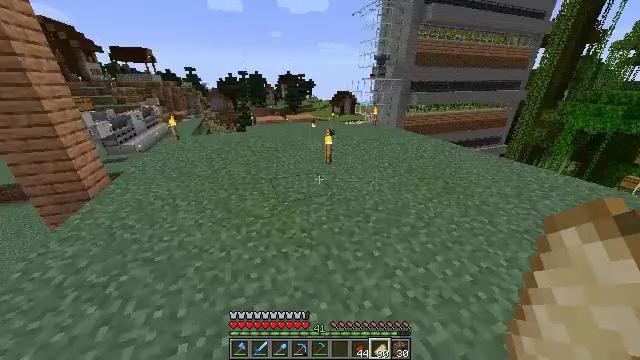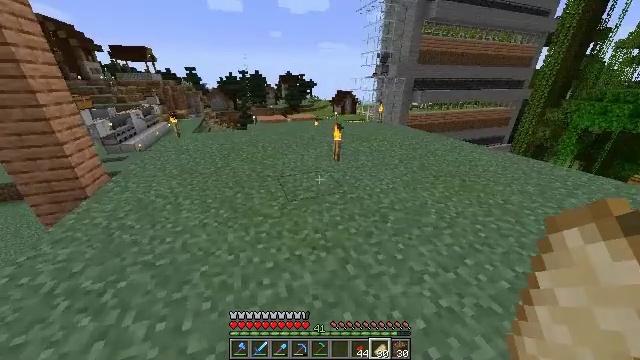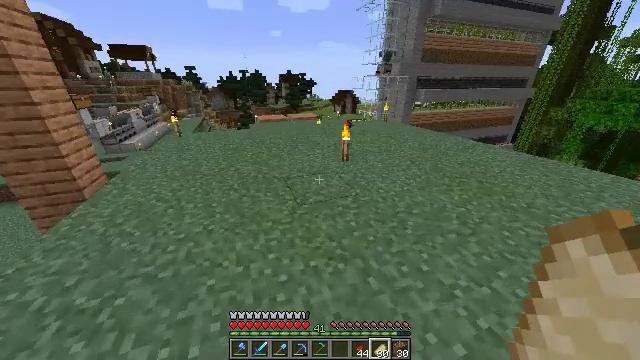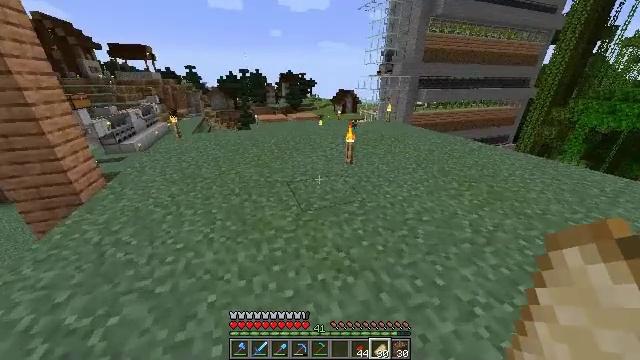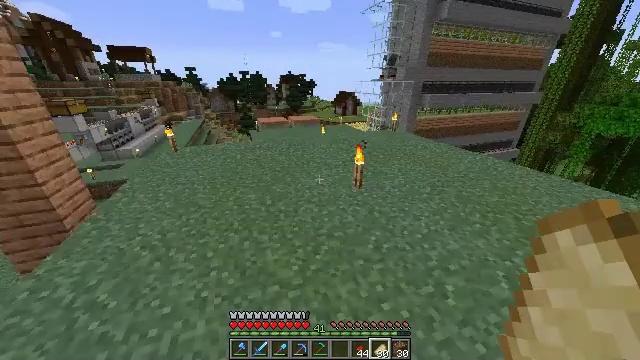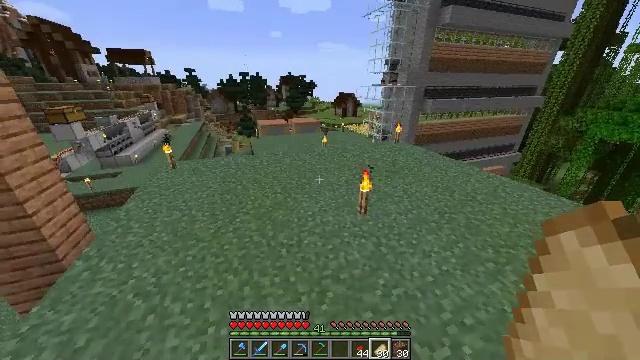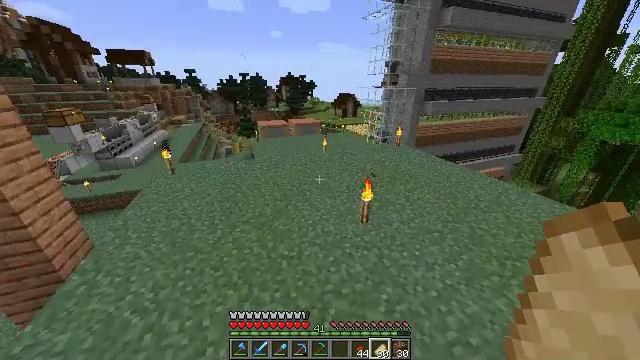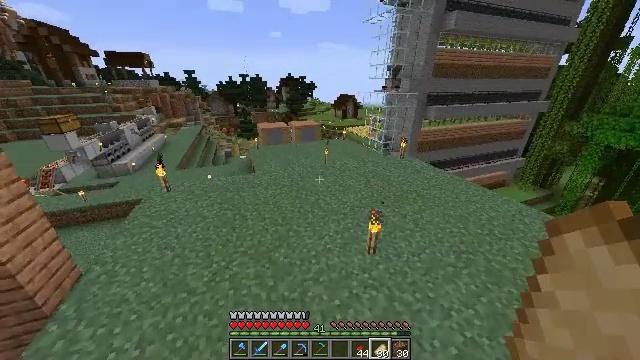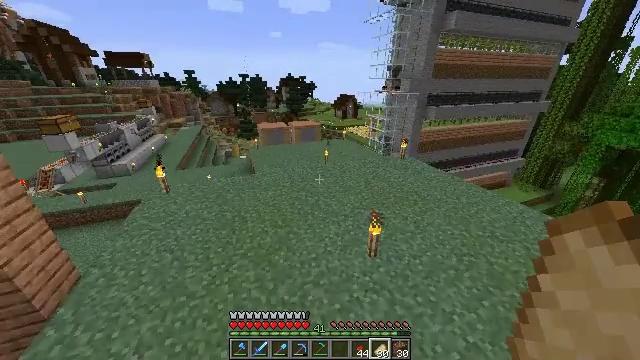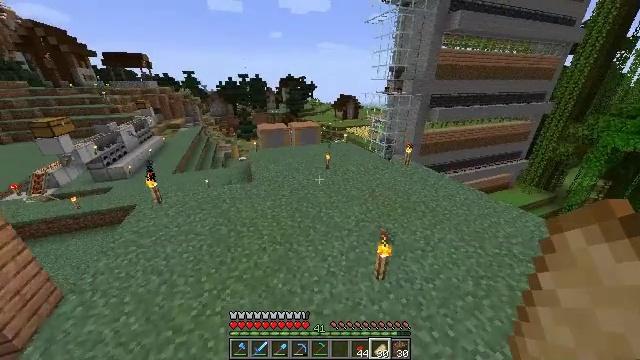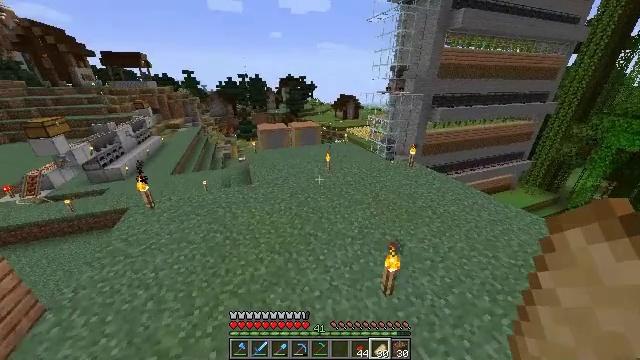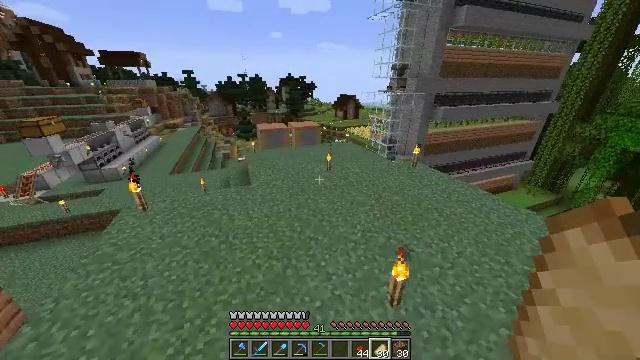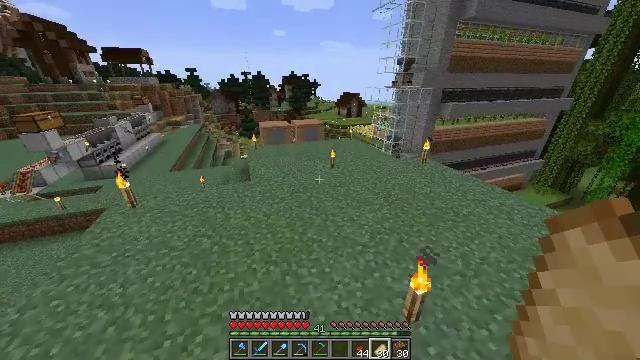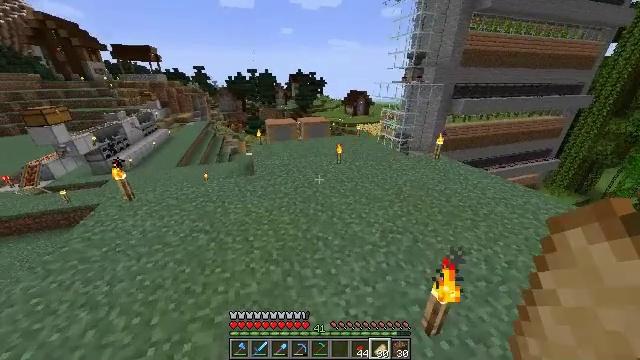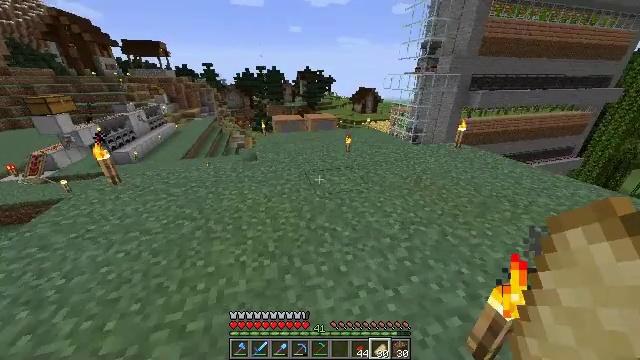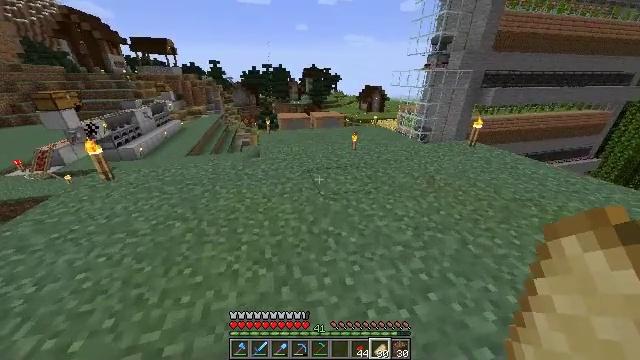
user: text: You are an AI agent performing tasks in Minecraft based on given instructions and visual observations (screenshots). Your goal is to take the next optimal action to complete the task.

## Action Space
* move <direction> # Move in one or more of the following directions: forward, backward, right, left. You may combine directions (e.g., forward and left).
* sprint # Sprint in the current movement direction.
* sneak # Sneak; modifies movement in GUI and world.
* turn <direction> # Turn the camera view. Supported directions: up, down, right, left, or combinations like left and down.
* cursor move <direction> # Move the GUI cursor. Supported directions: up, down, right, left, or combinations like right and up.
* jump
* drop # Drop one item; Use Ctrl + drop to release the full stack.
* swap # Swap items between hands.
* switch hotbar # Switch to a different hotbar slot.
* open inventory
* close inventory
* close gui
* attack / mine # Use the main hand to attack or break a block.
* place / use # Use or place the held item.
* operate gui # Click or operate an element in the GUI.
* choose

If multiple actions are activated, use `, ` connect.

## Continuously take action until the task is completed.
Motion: motion action
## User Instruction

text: Mine the cartography table.
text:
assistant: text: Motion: move forward, sprint, jump
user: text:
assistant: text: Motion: move forward, sprint, jump
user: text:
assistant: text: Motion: move forward, sprint, jump
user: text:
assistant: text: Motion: move forward, sprint, jump
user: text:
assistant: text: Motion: move forward, sprint, jump
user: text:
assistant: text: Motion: move forward, sprint, jump
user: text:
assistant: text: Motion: move forward, sprint, jump
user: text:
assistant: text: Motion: move forward, sprint, jump
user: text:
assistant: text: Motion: move forward, sprint, jump
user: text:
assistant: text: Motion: move forward, sprint, jump
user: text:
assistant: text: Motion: move forward, sprint, jump
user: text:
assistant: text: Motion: move forward, jump
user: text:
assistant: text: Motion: move forward, turn left
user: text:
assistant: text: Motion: move forward, turn left
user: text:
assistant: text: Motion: move forward, turn left
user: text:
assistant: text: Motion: move forward, turn left
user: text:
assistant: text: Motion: turn left
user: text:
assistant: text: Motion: turn left
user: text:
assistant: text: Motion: no_op
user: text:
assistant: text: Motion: no_op
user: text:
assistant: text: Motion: no_op
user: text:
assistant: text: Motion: no_op
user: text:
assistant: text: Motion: no_op
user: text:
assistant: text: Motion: no_op
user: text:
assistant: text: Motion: no_op
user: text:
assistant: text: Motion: no_op
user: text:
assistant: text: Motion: sneak
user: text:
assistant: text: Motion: sneak
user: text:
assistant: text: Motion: sneak
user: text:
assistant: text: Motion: sneak